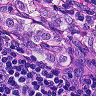
Metastatic tissue present: yes